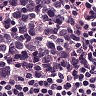
Metastatic tissue present: no